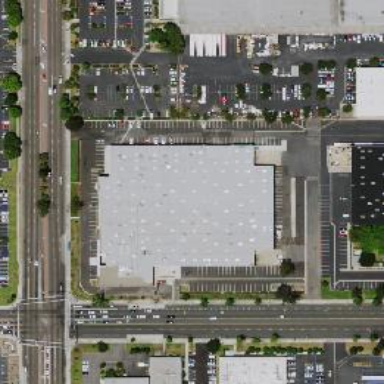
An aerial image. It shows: Commercial building.